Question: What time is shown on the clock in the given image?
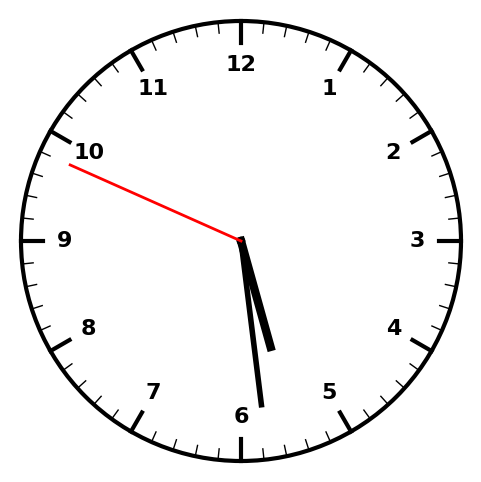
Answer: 05:28:49